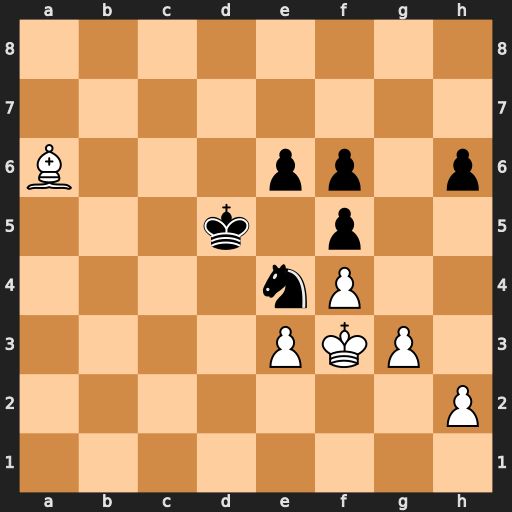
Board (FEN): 8/8/B3pp1p/3k1p2/4nP2/4PKP1/7P/8
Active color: w
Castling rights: -
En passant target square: -
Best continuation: Bb7+ Kd6 Bxe4